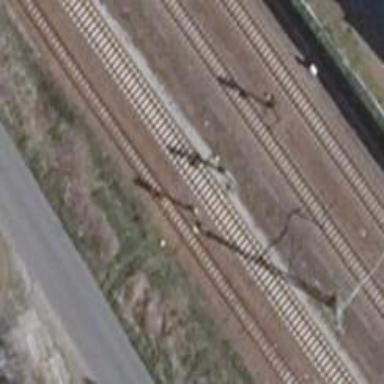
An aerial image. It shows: Railway signal.